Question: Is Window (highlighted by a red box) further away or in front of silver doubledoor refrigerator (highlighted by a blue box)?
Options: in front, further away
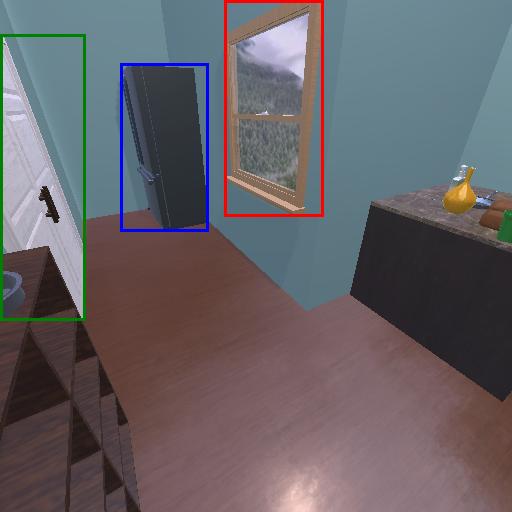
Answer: in front